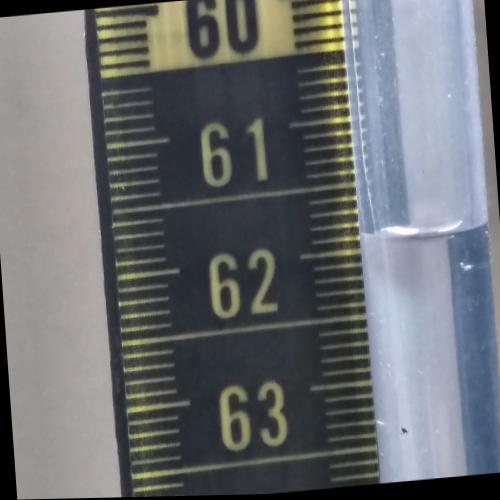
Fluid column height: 61.9 cm